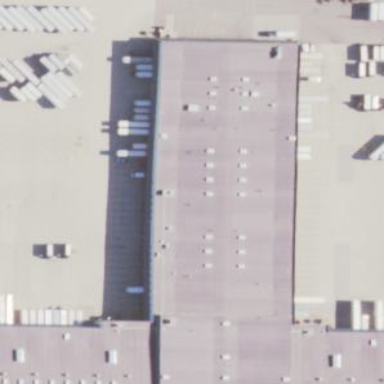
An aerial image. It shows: Industrial building serving as post depot.